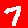
Digit: 7